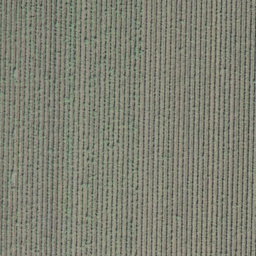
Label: agricultural